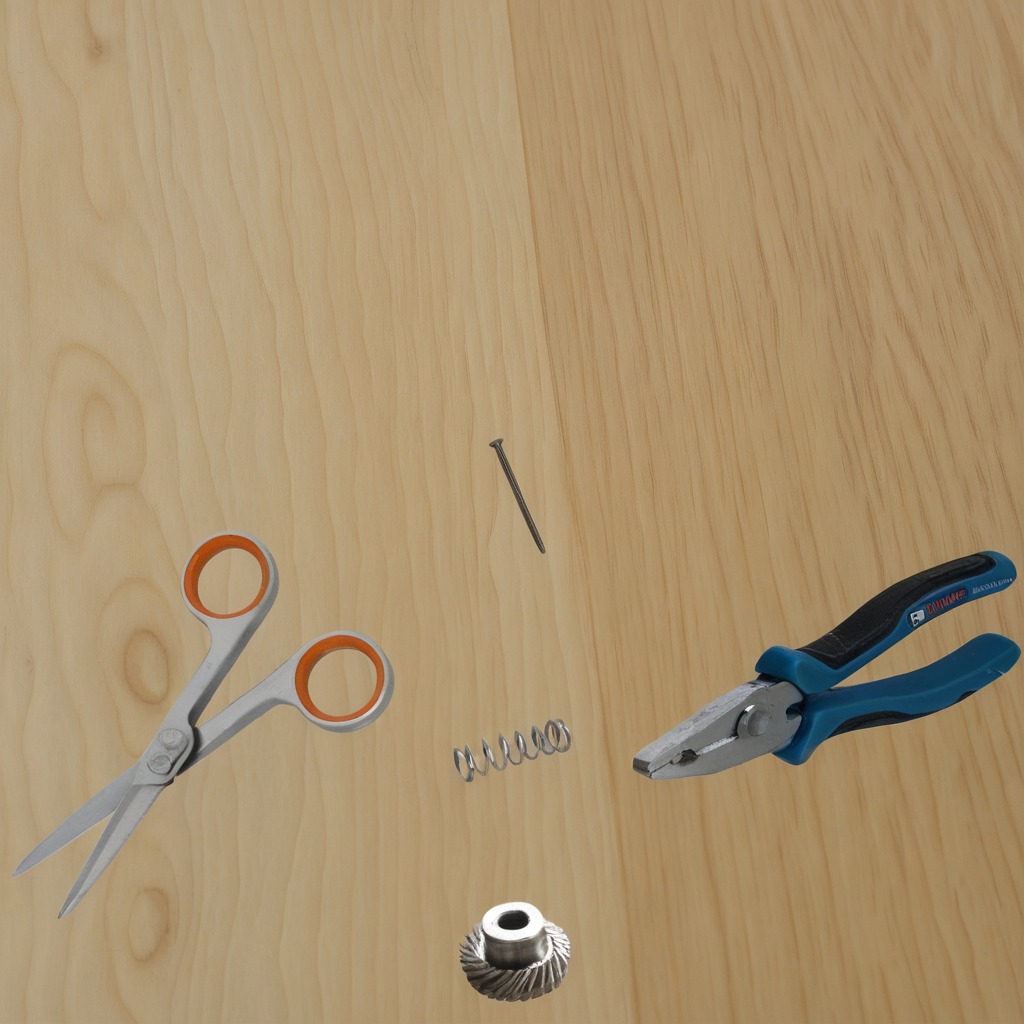
A steel gear with teeth, an iron nail, pliers, a coiled metal spring, and a pair of scissors are lying on the plywood surface.